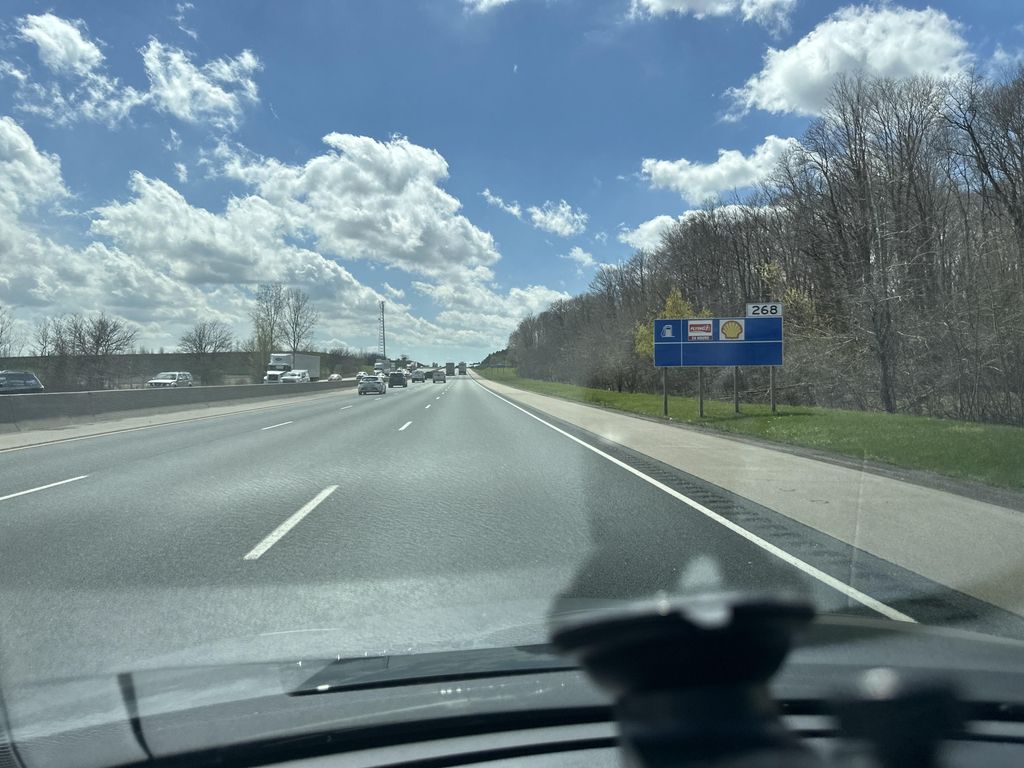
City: kitchener-waterloo